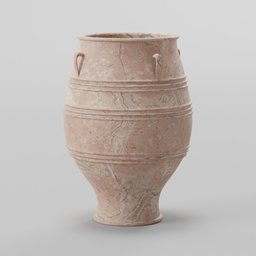
Label: decoration